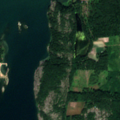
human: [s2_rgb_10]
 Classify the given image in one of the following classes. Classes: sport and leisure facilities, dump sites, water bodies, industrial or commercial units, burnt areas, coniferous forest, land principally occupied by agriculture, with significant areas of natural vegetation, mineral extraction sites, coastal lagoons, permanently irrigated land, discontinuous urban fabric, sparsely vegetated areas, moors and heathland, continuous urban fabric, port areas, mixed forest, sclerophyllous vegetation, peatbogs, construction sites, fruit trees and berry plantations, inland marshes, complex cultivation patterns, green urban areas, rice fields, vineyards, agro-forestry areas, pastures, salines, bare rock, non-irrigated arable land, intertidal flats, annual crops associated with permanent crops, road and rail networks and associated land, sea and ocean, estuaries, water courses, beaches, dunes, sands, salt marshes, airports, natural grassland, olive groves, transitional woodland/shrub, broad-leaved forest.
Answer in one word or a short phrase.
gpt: coniferous forest, mixed forest, sea and ocean